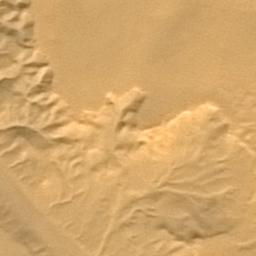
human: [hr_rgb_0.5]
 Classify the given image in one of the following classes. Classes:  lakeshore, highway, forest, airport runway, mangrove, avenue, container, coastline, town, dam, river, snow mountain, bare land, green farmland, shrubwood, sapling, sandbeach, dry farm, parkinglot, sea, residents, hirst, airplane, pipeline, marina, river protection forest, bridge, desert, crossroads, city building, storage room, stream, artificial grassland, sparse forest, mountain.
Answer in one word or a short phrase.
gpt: desert